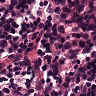
Metastatic tissue present: no